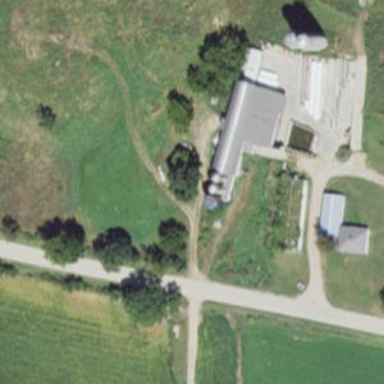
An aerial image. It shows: Silo.